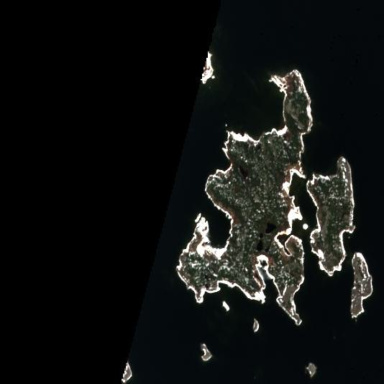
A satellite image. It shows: Island with natural coastline.